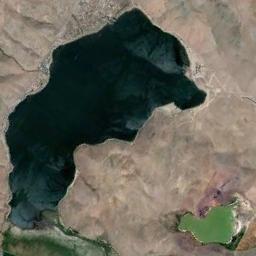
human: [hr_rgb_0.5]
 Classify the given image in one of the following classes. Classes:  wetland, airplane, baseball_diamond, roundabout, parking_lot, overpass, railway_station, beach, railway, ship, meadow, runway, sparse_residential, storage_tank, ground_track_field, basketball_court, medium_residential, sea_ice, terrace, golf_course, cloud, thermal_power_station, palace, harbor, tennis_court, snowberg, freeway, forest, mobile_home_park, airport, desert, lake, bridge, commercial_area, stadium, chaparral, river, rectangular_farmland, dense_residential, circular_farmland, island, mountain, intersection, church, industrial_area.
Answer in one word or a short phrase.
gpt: lake